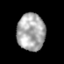
Tissue: prostate
Cell type: T cells
Senescence score: 0.3223
Nuclear area (px): 1016
Mean DAPI intensity: 170.684